Aerial crown-view tile of a tropical tree (Barro Colorado Island, Panama), acquired 20250616:
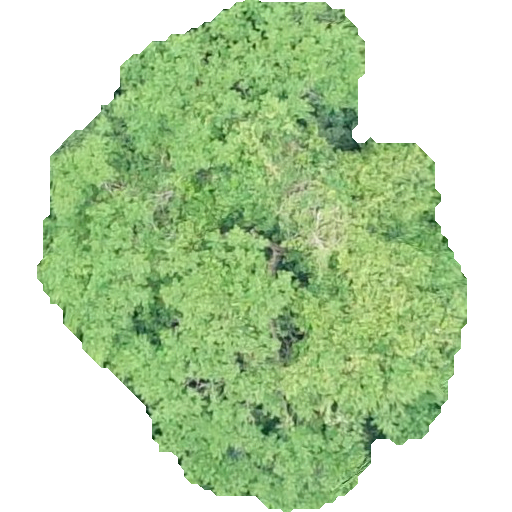
Species: Zanthoxylum ekmanii
GBIF accepted scientific name: Zanthoxylum ekmanii
Crown area: 219.216 m²